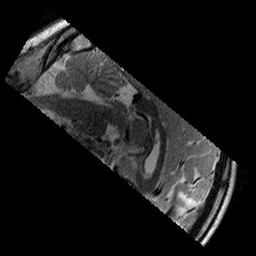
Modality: T2w
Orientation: sagittal
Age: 9
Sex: male
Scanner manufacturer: siemens
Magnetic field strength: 3 T
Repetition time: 9.23 s
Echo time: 0.067 s